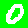
Digit: 0